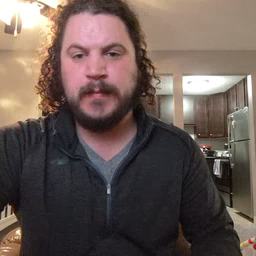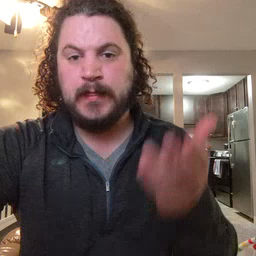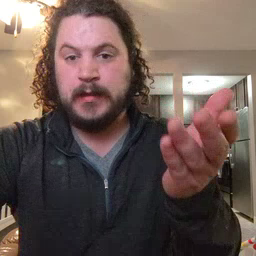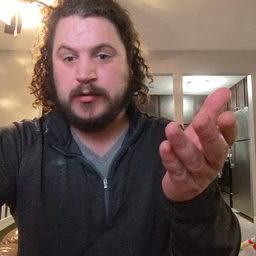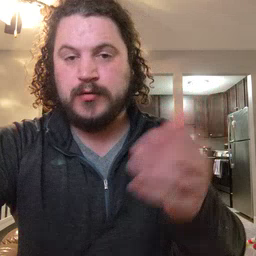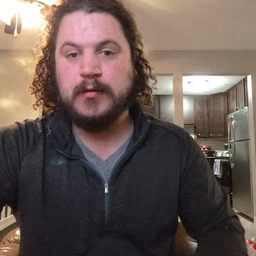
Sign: there